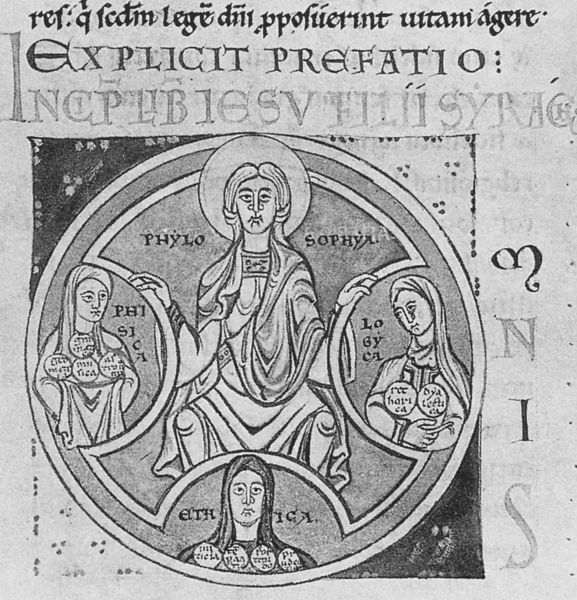
Titel: Bibel (St. Thierry Bibel)
Institution: Reims, Bibliothèque Municipale
Schlagwörter: mittelalter